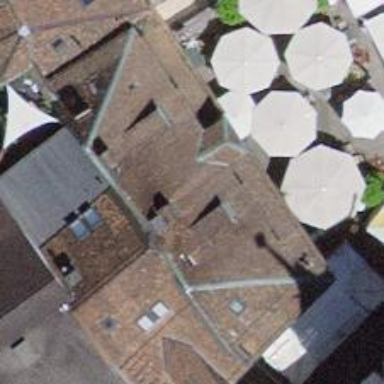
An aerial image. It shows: Restaurant.